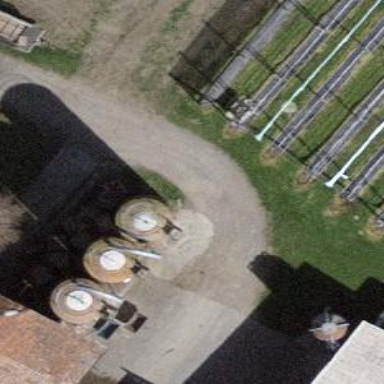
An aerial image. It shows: Silo.